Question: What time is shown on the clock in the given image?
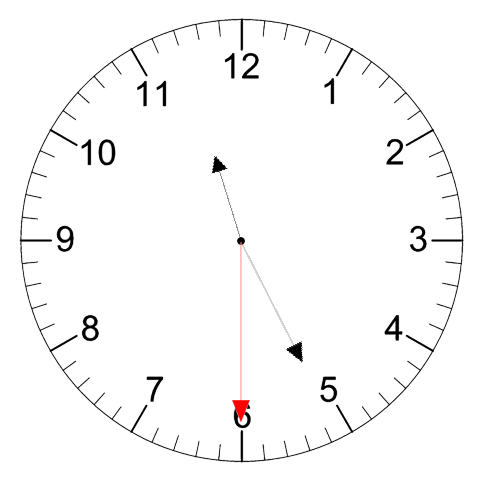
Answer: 11:25:30